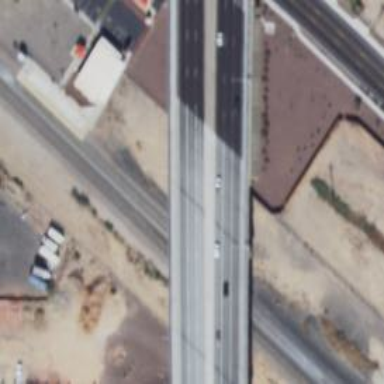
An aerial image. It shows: Bridge over trunk highway with expressway.